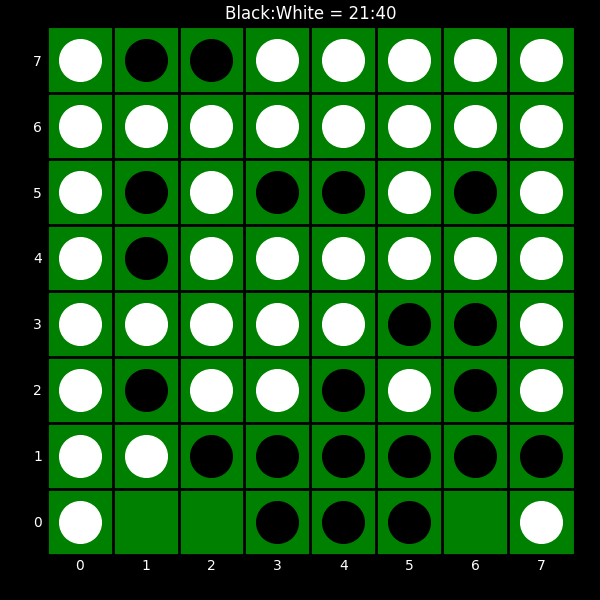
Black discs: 21
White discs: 40